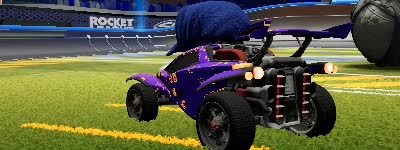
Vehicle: octane